Question: I'm trying to develop some components that will be used by our content editors in Storyblok and there's a use case where we would like to define layout properties (using Tailwind's classes) through props that will be coming from Storyblok components.
As an example,

I am passing the 'width' prop through storyblok giving a value of 'w-1/2' which is a Tailwind class. As you see on the right the class is applied just fine to the element but there's no actual impact on the page. I have tried the same with many other classes (either for background or border colors or for text styling etc, tried to use Tailwind classes as props coming from Storyblok but didn't work).
My only guess is that Nuxt is a server side application and the CSS gets compiled on build time, therefore any new class binding to the DOM will not reflect the actual CSS that they represent. Is this right? If yes, is there a way to make this happen and work?
The code for the 'widthSetter' component is as simple as that
'''
<template>
{{blok.width}}
<div v-editable="blok" :class="[ blok.width ]">
<component
v-for="value in blok.blocks"
:key="value._uid"
:is="value.component"
:blok="value"
/>
</div>
</template>
<script lang="ts" setup>
const props = defineProps({
blok: {
type: Object,
required: true,
},
})
</script>
'''
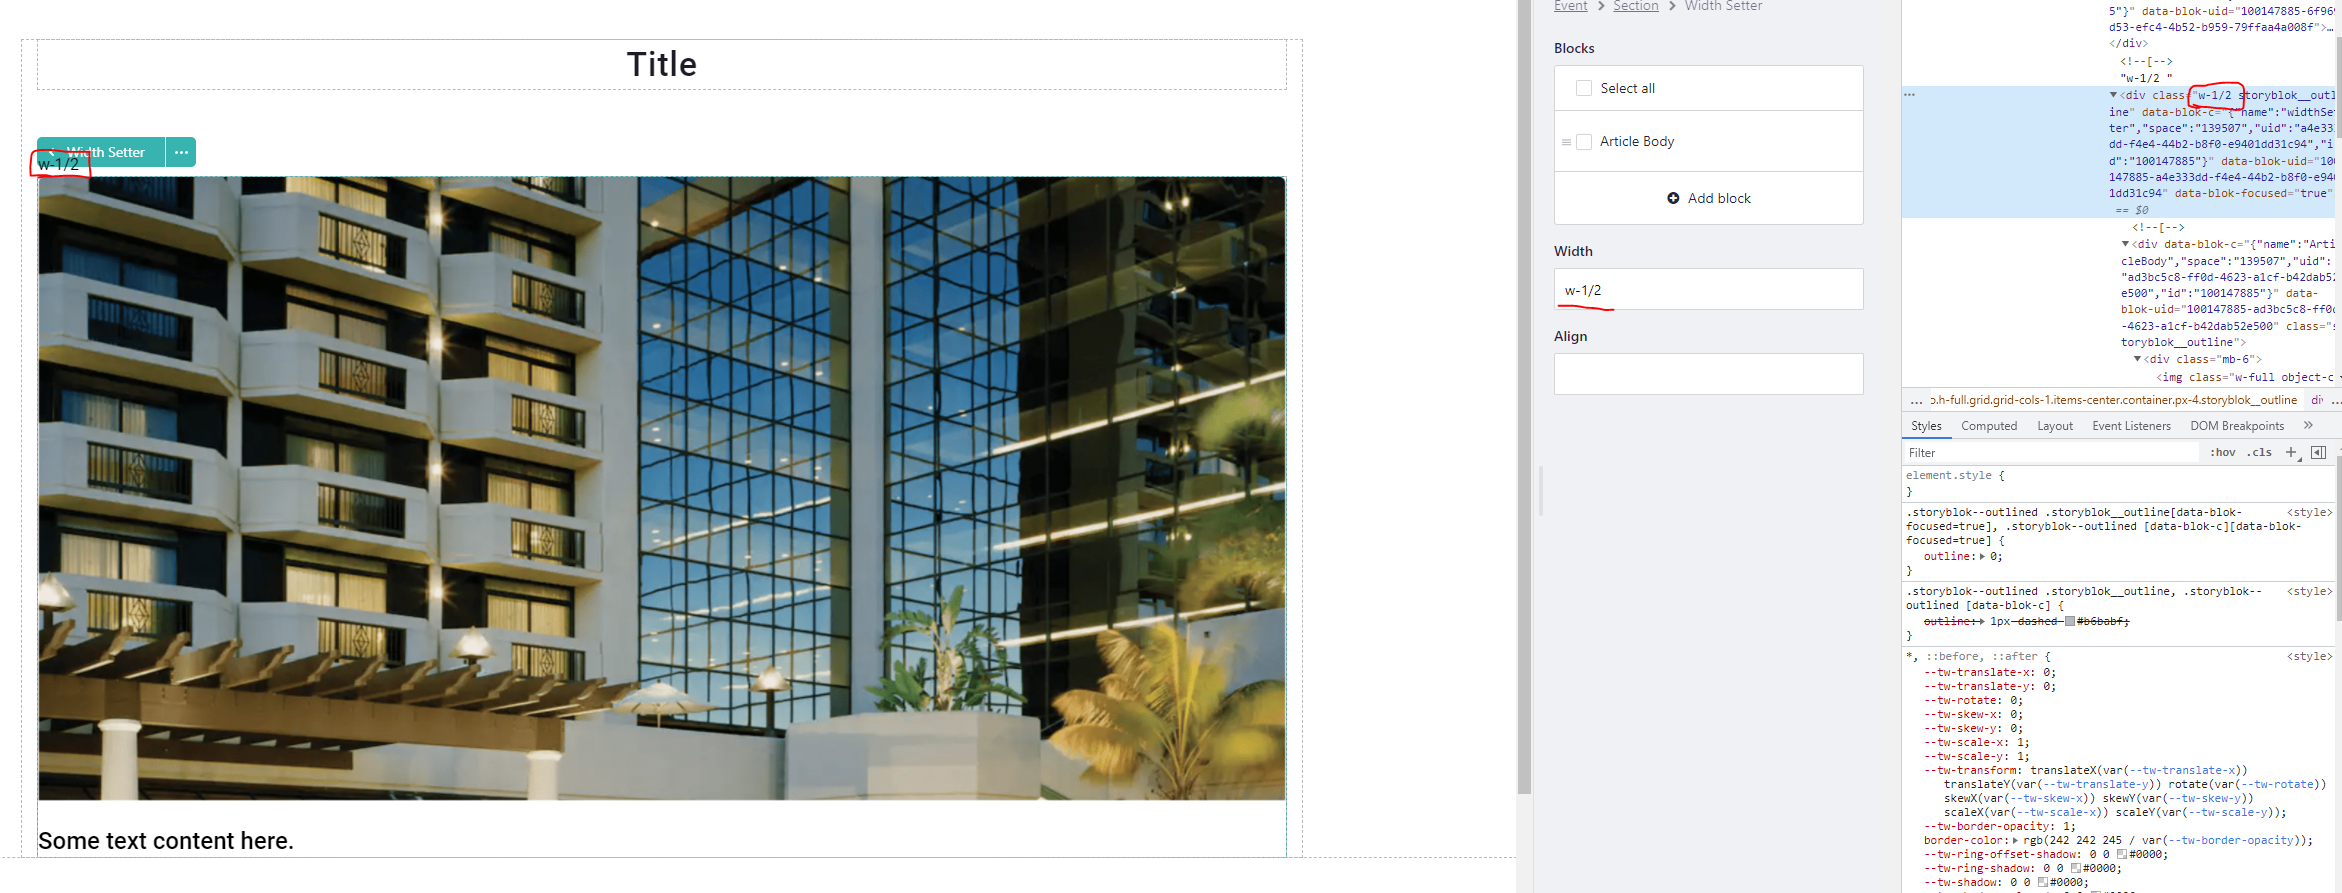
Answer: You need to add <URL>.
As there is no 'w-1/2' in your code, TW won't generate the class.
You can workaround the issue by <URL>.
: <URL>
'''
module.exports = {
safelist: ['w-1/2'],
//...
}
'''
Then 'w-1/2' utility will be generated regardless if it shows up in your code or not.